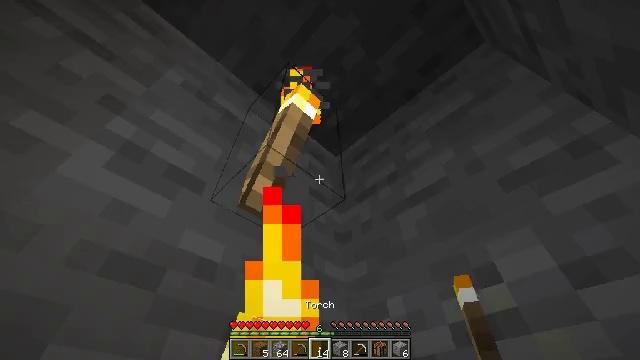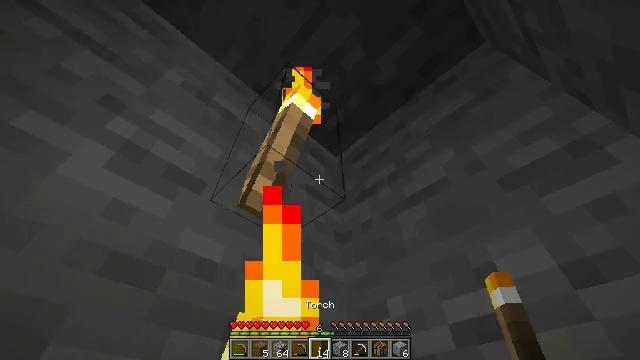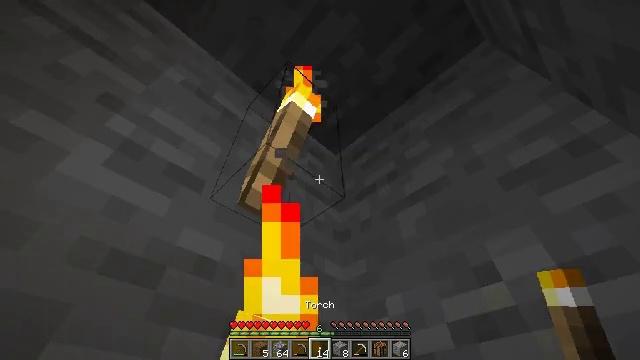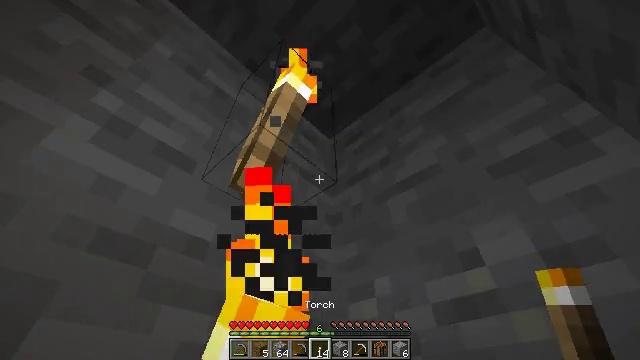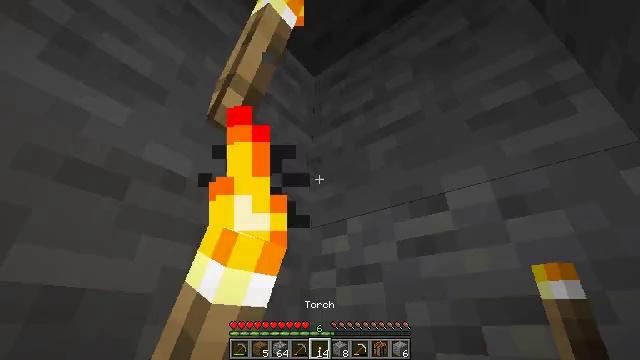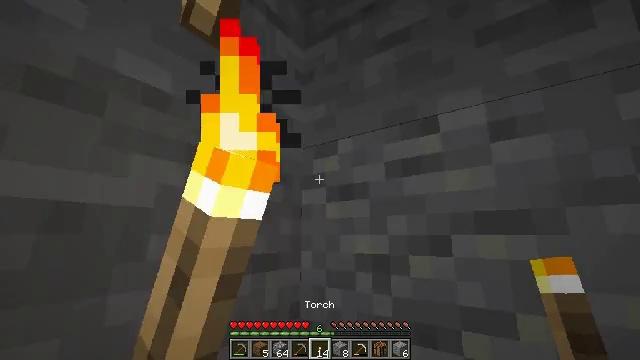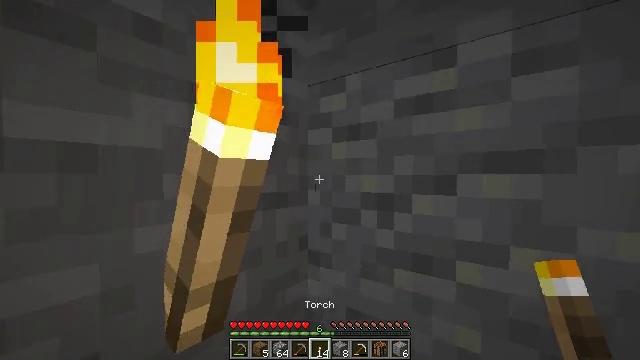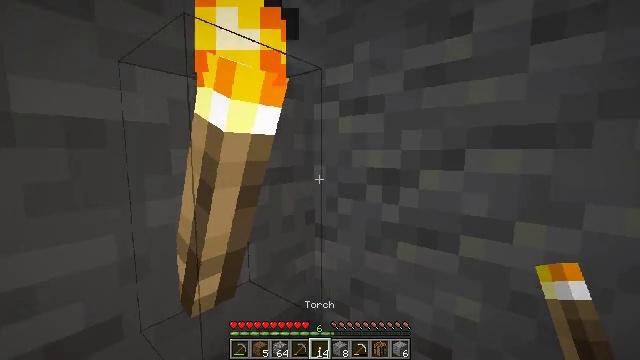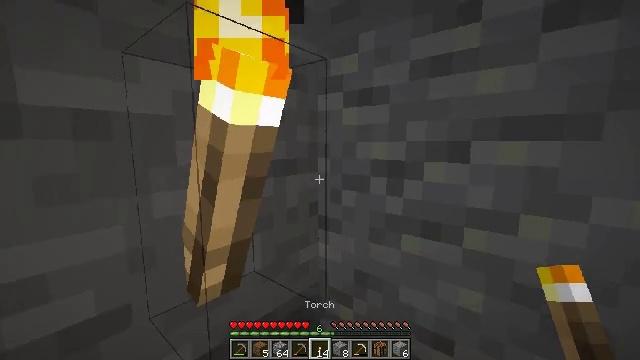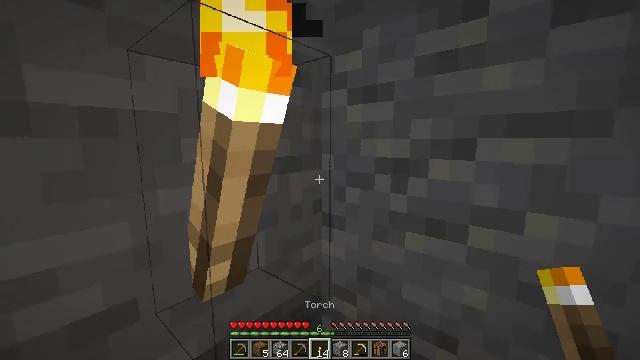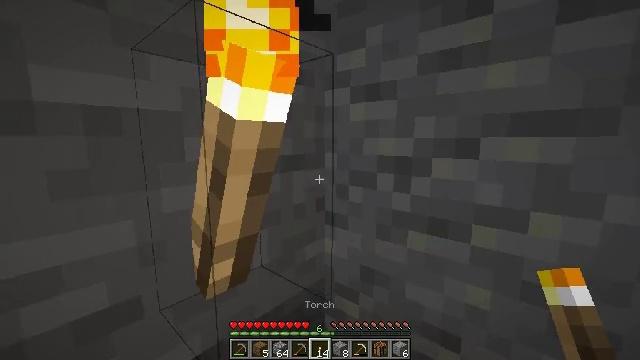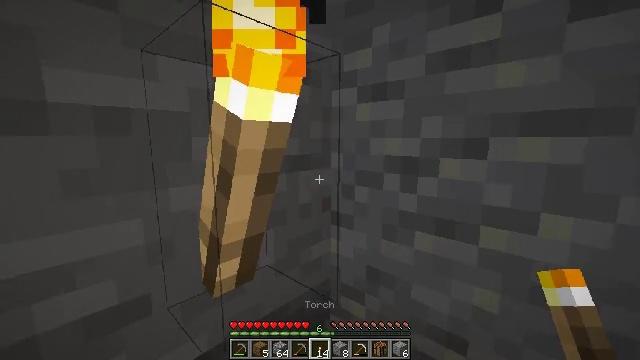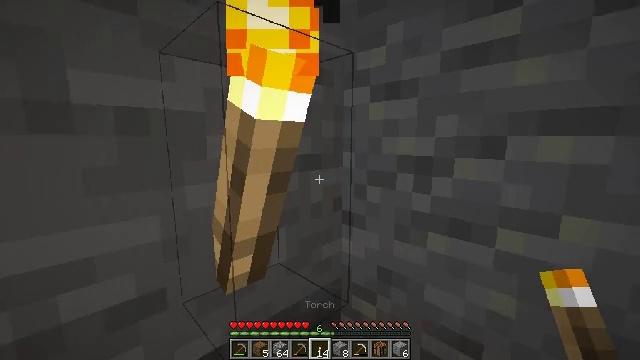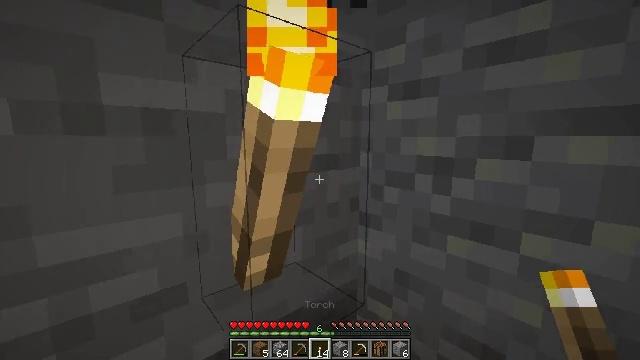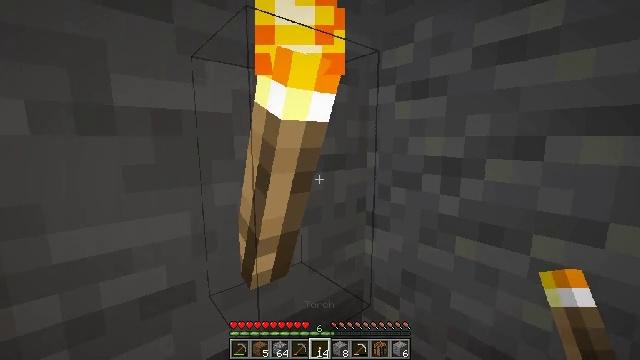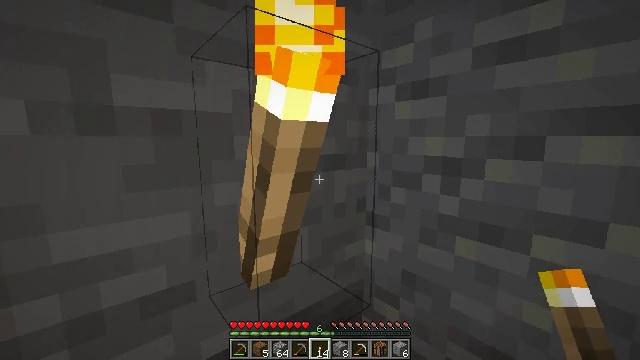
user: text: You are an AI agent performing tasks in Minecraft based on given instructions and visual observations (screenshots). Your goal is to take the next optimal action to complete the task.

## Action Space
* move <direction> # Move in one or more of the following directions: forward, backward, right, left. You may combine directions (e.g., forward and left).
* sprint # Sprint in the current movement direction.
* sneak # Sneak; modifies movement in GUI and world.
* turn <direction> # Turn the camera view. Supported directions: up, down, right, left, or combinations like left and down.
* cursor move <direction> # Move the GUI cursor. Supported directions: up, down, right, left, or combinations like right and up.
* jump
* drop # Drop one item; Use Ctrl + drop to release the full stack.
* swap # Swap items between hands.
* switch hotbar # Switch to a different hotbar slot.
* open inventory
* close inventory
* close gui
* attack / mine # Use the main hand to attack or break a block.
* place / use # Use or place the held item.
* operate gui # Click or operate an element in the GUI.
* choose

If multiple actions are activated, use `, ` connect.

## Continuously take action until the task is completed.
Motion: motion action
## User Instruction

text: Gather the wall torch from the wall.
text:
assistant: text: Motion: no_op
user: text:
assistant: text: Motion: no_op
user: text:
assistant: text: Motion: turn right and down
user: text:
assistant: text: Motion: turn right and down
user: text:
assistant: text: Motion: turn right and down
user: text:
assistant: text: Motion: turn left and down
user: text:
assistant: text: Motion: turn left and down
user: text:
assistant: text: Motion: turn down
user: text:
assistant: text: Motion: no_op
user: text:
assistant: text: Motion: no_op
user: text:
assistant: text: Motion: turn left
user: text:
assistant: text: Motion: turn left
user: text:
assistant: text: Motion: turn left
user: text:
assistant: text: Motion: turn left
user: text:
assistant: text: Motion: no_op
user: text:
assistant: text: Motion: no_op
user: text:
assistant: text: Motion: no_op
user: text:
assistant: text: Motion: no_op
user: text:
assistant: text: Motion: no_op
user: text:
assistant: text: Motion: no_op
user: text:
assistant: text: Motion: no_op
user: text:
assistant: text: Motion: no_op
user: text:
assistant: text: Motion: no_op
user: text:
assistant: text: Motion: no_op
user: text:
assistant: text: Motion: no_op
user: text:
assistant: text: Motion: no_op
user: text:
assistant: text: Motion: no_op
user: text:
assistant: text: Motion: no_op
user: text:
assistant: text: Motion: no_op
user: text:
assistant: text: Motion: no_op